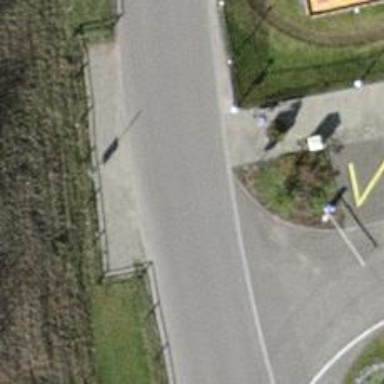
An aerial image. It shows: Public transport stop position.